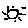
Label: sun